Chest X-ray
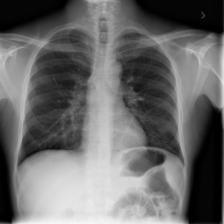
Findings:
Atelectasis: negative
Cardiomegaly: negative
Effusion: negative
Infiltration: negative
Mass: negative
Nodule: negative
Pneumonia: negative
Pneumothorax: negative
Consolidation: negative
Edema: negative
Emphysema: negative
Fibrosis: negative
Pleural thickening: negative
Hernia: negative